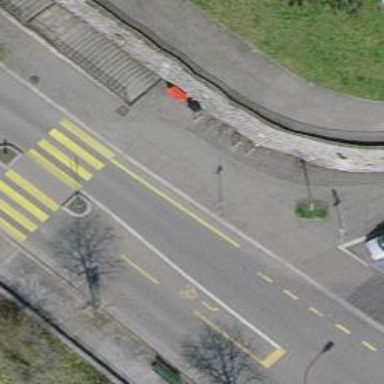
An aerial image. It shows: Bicycle parking area with stands available.